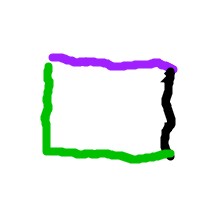
Shape: rectangle